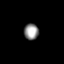
Tissue: prostate
Cell type: T cells
Senescence score: 0.3226
Nuclear area (px): 236
Mean DAPI intensity: 142.275